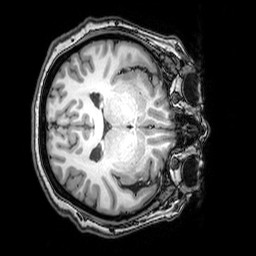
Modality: T1w
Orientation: axial
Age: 43
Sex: female
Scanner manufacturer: philips
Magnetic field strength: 3 T
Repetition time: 0.008113 s
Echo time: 0.003709 s